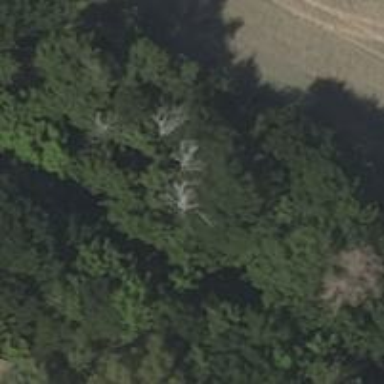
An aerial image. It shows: Row of deciduous broadleaved trees.